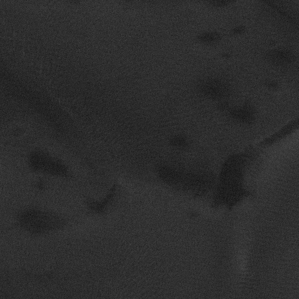
Label: frost